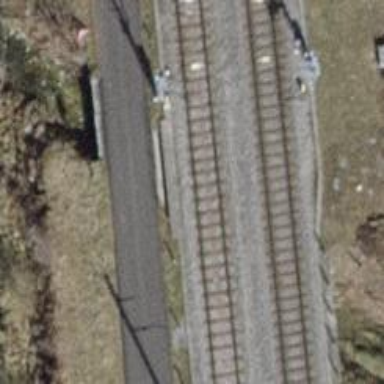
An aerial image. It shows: Railway bridge with single electrified track. It serves as siding with contact line for electrification.